【题型】解答题　【知识点】解析几何　【难度】medium
如图，直线$y = kx + b(k > 0,b > 0)$与椭圆$\frac{x^2}{4} + y^2 = 1$交于$A$、$B$两点，记$\triangle AOB$的面积为$S$。

(1) 当$k = 1$，$b = 1$时，求$S$；

(2) 当$|AB| = 2$，$S = 1$时，求直线$AB$的方程；

(3) 求$S$的最大值。

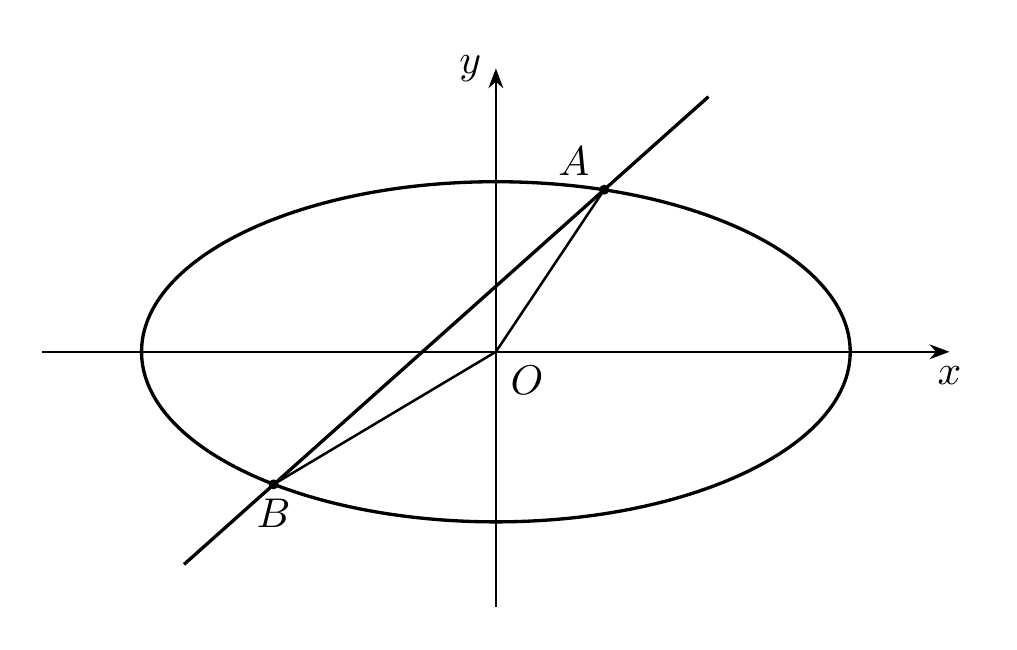
【解答】
\textbf{【答案】}
(1) $\frac{4}{5}$
(2) $y = \frac{\sqrt{2}}{2}x + \frac{\sqrt{6}}{2}$
(3) 最大值是$1$

\vspace{1em}
\textbf{【分析】}
(1) 设出交点坐标，联立方程，求得交点坐标，根据三角形面积公式，可得答案；

(2) 联立方程，写出韦达定理，根据面积公式与弦长公式，化简方程，可得答案；

(3) 由(2)可知弦长表达式，根据基本不等式，可得答案。

\vspace{1em}
\textbf{【详解】}
(1) 设$A(x_1,y_1)$，$B(x_2,y_2)$。由
\[
\begin{cases}
\frac{x^2}{4} + y^2 = 1, \\
y = x + 1,
\end{cases}
\]
得$\frac{5x^2}{4} + 2x = 0$，解得$x_1 = 0$，$x_2 = -\frac{8}{5}$，

可得下图：

则$|x_1 - x_2| = \frac{8}{5}$。因此$S = \frac{1}{2}|b||x_1 - x_2| = \frac{4}{5}$。

---

(2) 由
\[
\begin{cases}
\frac{x^2}{4} + y^2 = 1, \\
y = kx + b,
\end{cases}
\]
得$\left(\frac{1}{4} + k^2\right)x^2 + 2kbx + b^2 - 1 = 0$。

由$\Delta = (2kb)^2 - 4 \cdot \left(\frac{1}{4} + k^2\right) \cdot (b^2 - 1) = 4k^2 - b^2 + 1 > 0$，

可得$x_1 + x_2 = -\frac{8kb}{1 + 4k^2}$，$x_1x_2 = \frac{4b^2 - 4}{1 + 4k^2}$。

由$|AB| = |x_1 - x_2|\sqrt{1 + k^2} = 2$，$S = \frac{|b|}{2}|x_1 - x_2| = 1$，得$1 + k^2 = b^2$。

又$|x_1 - x_2| = \sqrt{(x_1 + x_2)^2 - 4x_1x_2} = \frac{4\sqrt{4k^2 + 1 - b^2}}{1 + 4k^2}$，

代入$|AB| = |x_1 - x_2|\sqrt{1 + k^2} = 2$，得$4k^4 - 4k^2 + 1 = 0$，解得$k = \frac{\sqrt{2}}{2}$，$b = \frac{\sqrt{6}}{2}$。

直线$AB$的方程是$y = \frac{\sqrt{2}}{2}x + \frac{\sqrt{6}}{2}$。

---

(3) $S = \frac{|b|}{2}|x_1 - x_2| = \frac{|b|}{2} \cdot \frac{4\sqrt{4k^2 + 1 - b^2}}{1 + 4k^2} = \frac{2|b|\sqrt{4k^2 + 1 - b^2}}{4k^2 + 1}$。

由基本不等式得$\frac{2|b|\sqrt{4k^2 + 1 - b^2}}{4k^2 + 1} \leq \frac{4k^2 + 1 - b^2 + b^2}{4k^2 + 1} = 1$，

当且仅当$2b^2 = 4k^2 + 1$，等号成立。

由第（2）小题的结论知，$S$可以取到$1$，因此$S$的最大值是$1$。
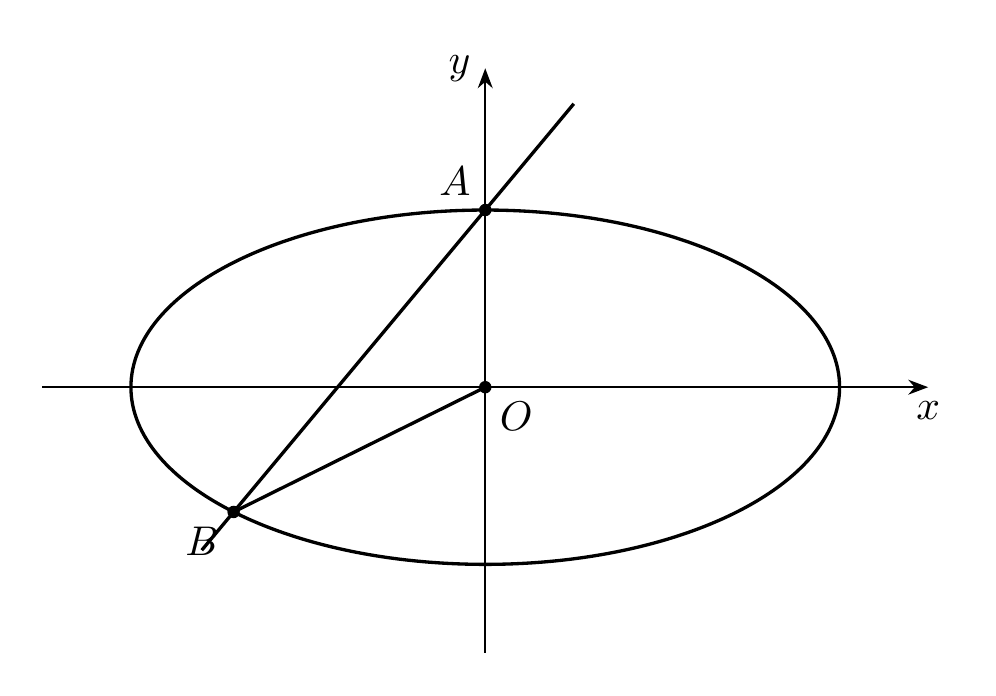